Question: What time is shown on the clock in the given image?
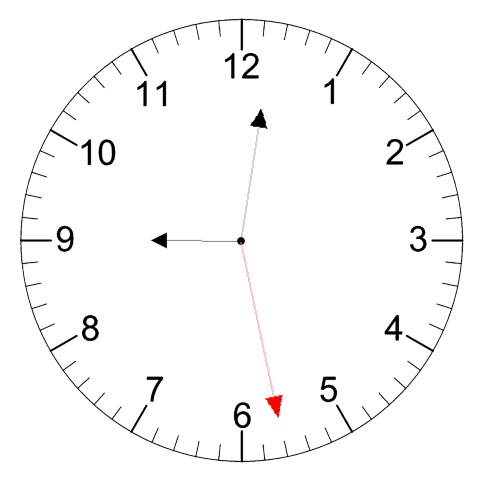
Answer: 09:01:28